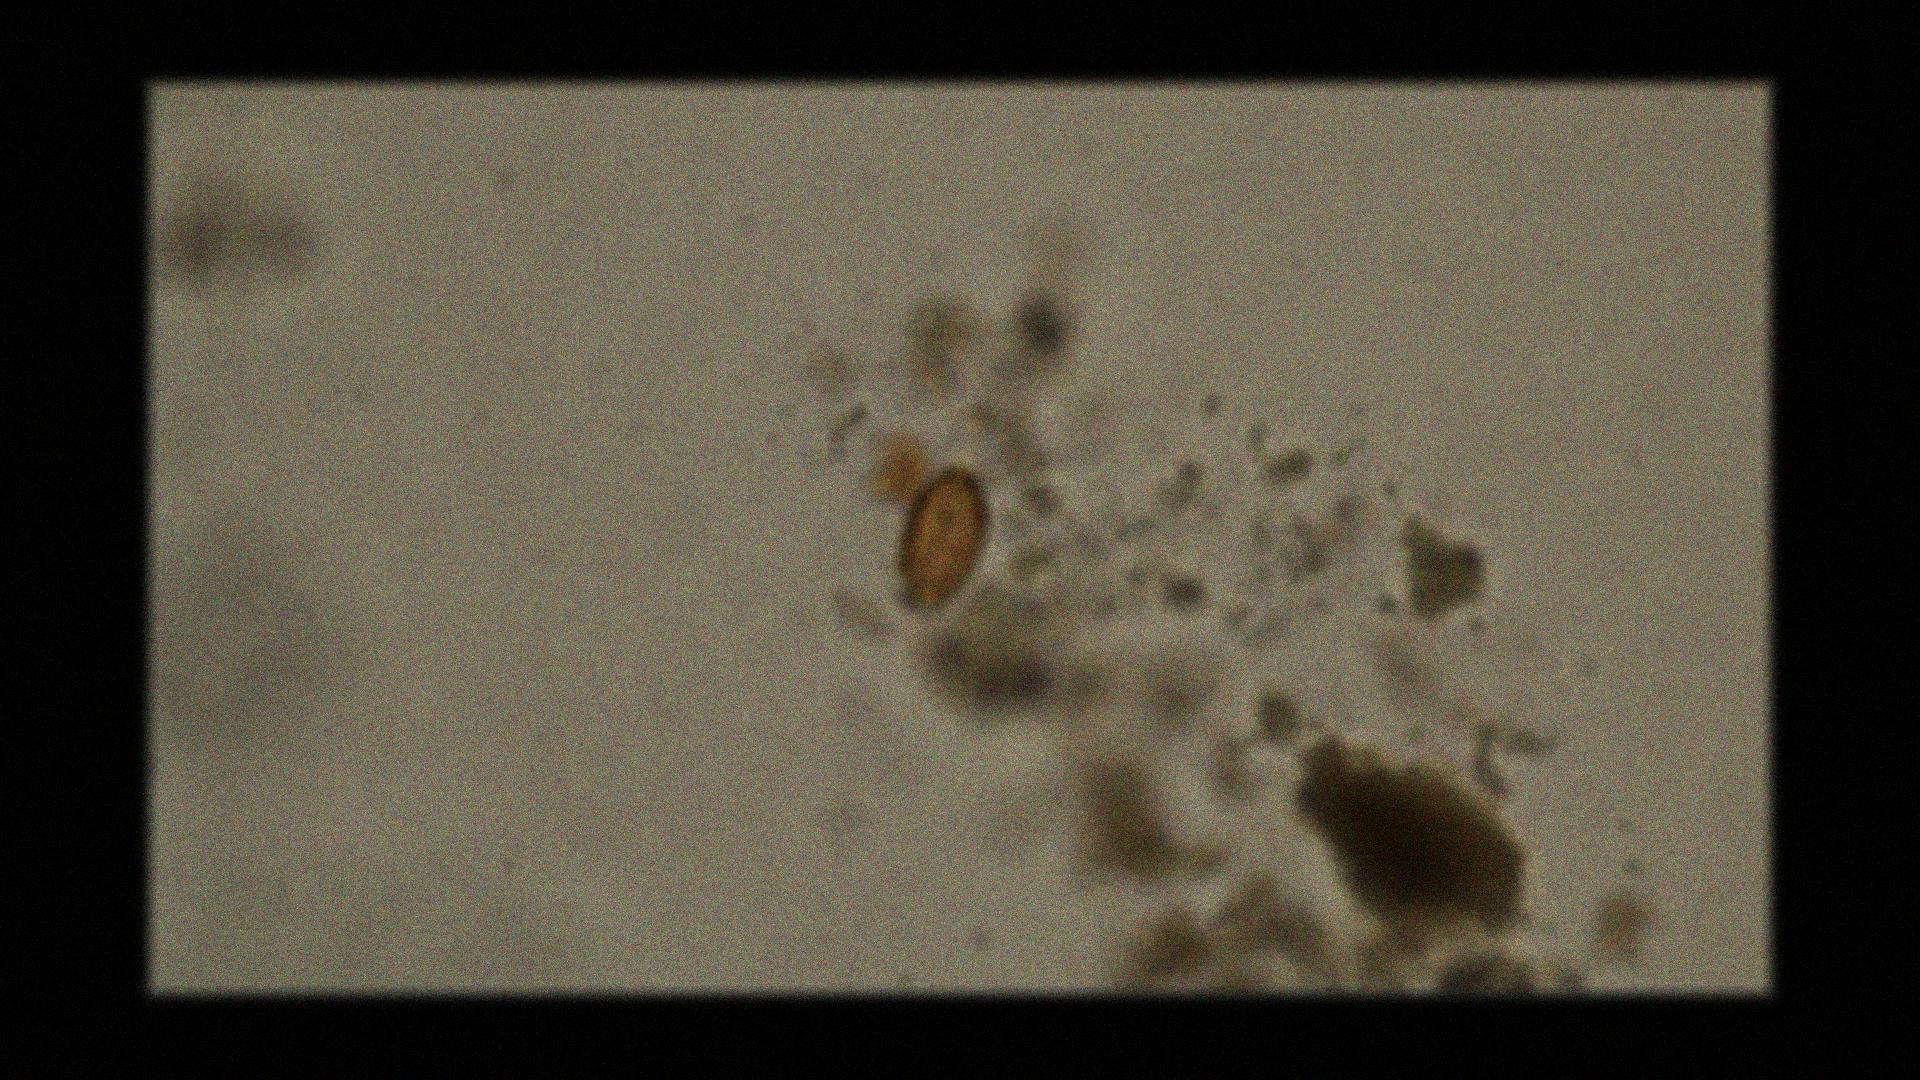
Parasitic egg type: Trichuris trichiura